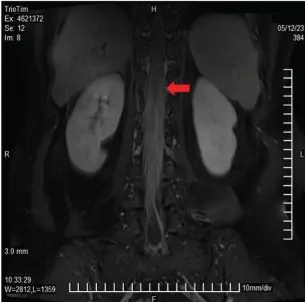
Lumbar spine MRI showing multiple cord shadows at the cauda equina, which were significantly thickened and increased, indicating the rapid progression of the disease. Coronal enhancement sequence.
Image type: radiology (mri)